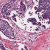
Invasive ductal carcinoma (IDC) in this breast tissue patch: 1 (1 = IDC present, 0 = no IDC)